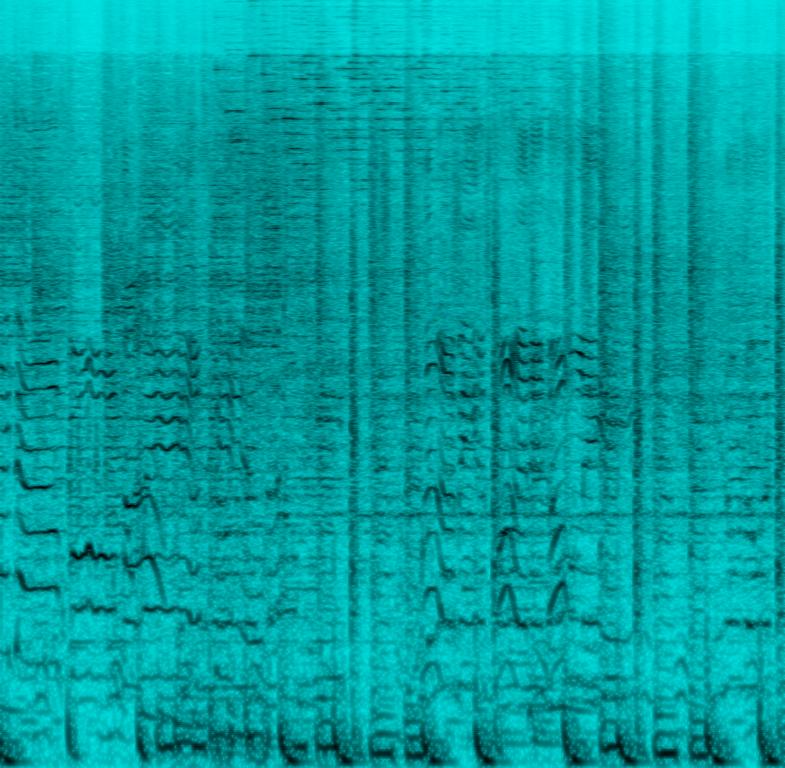
This is an R&B/hip-hop music piece. There is a female vocalist singing melodically. The melody is being played by the keyboard which has a crisp sound. There is a strong bass sound in the background. The rhythm is provided by a loud acoustic drum beat. The atmosphere is hip and urban. This piece could be used in the soundtrack of a drama movie that takes place in the big city.